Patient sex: F
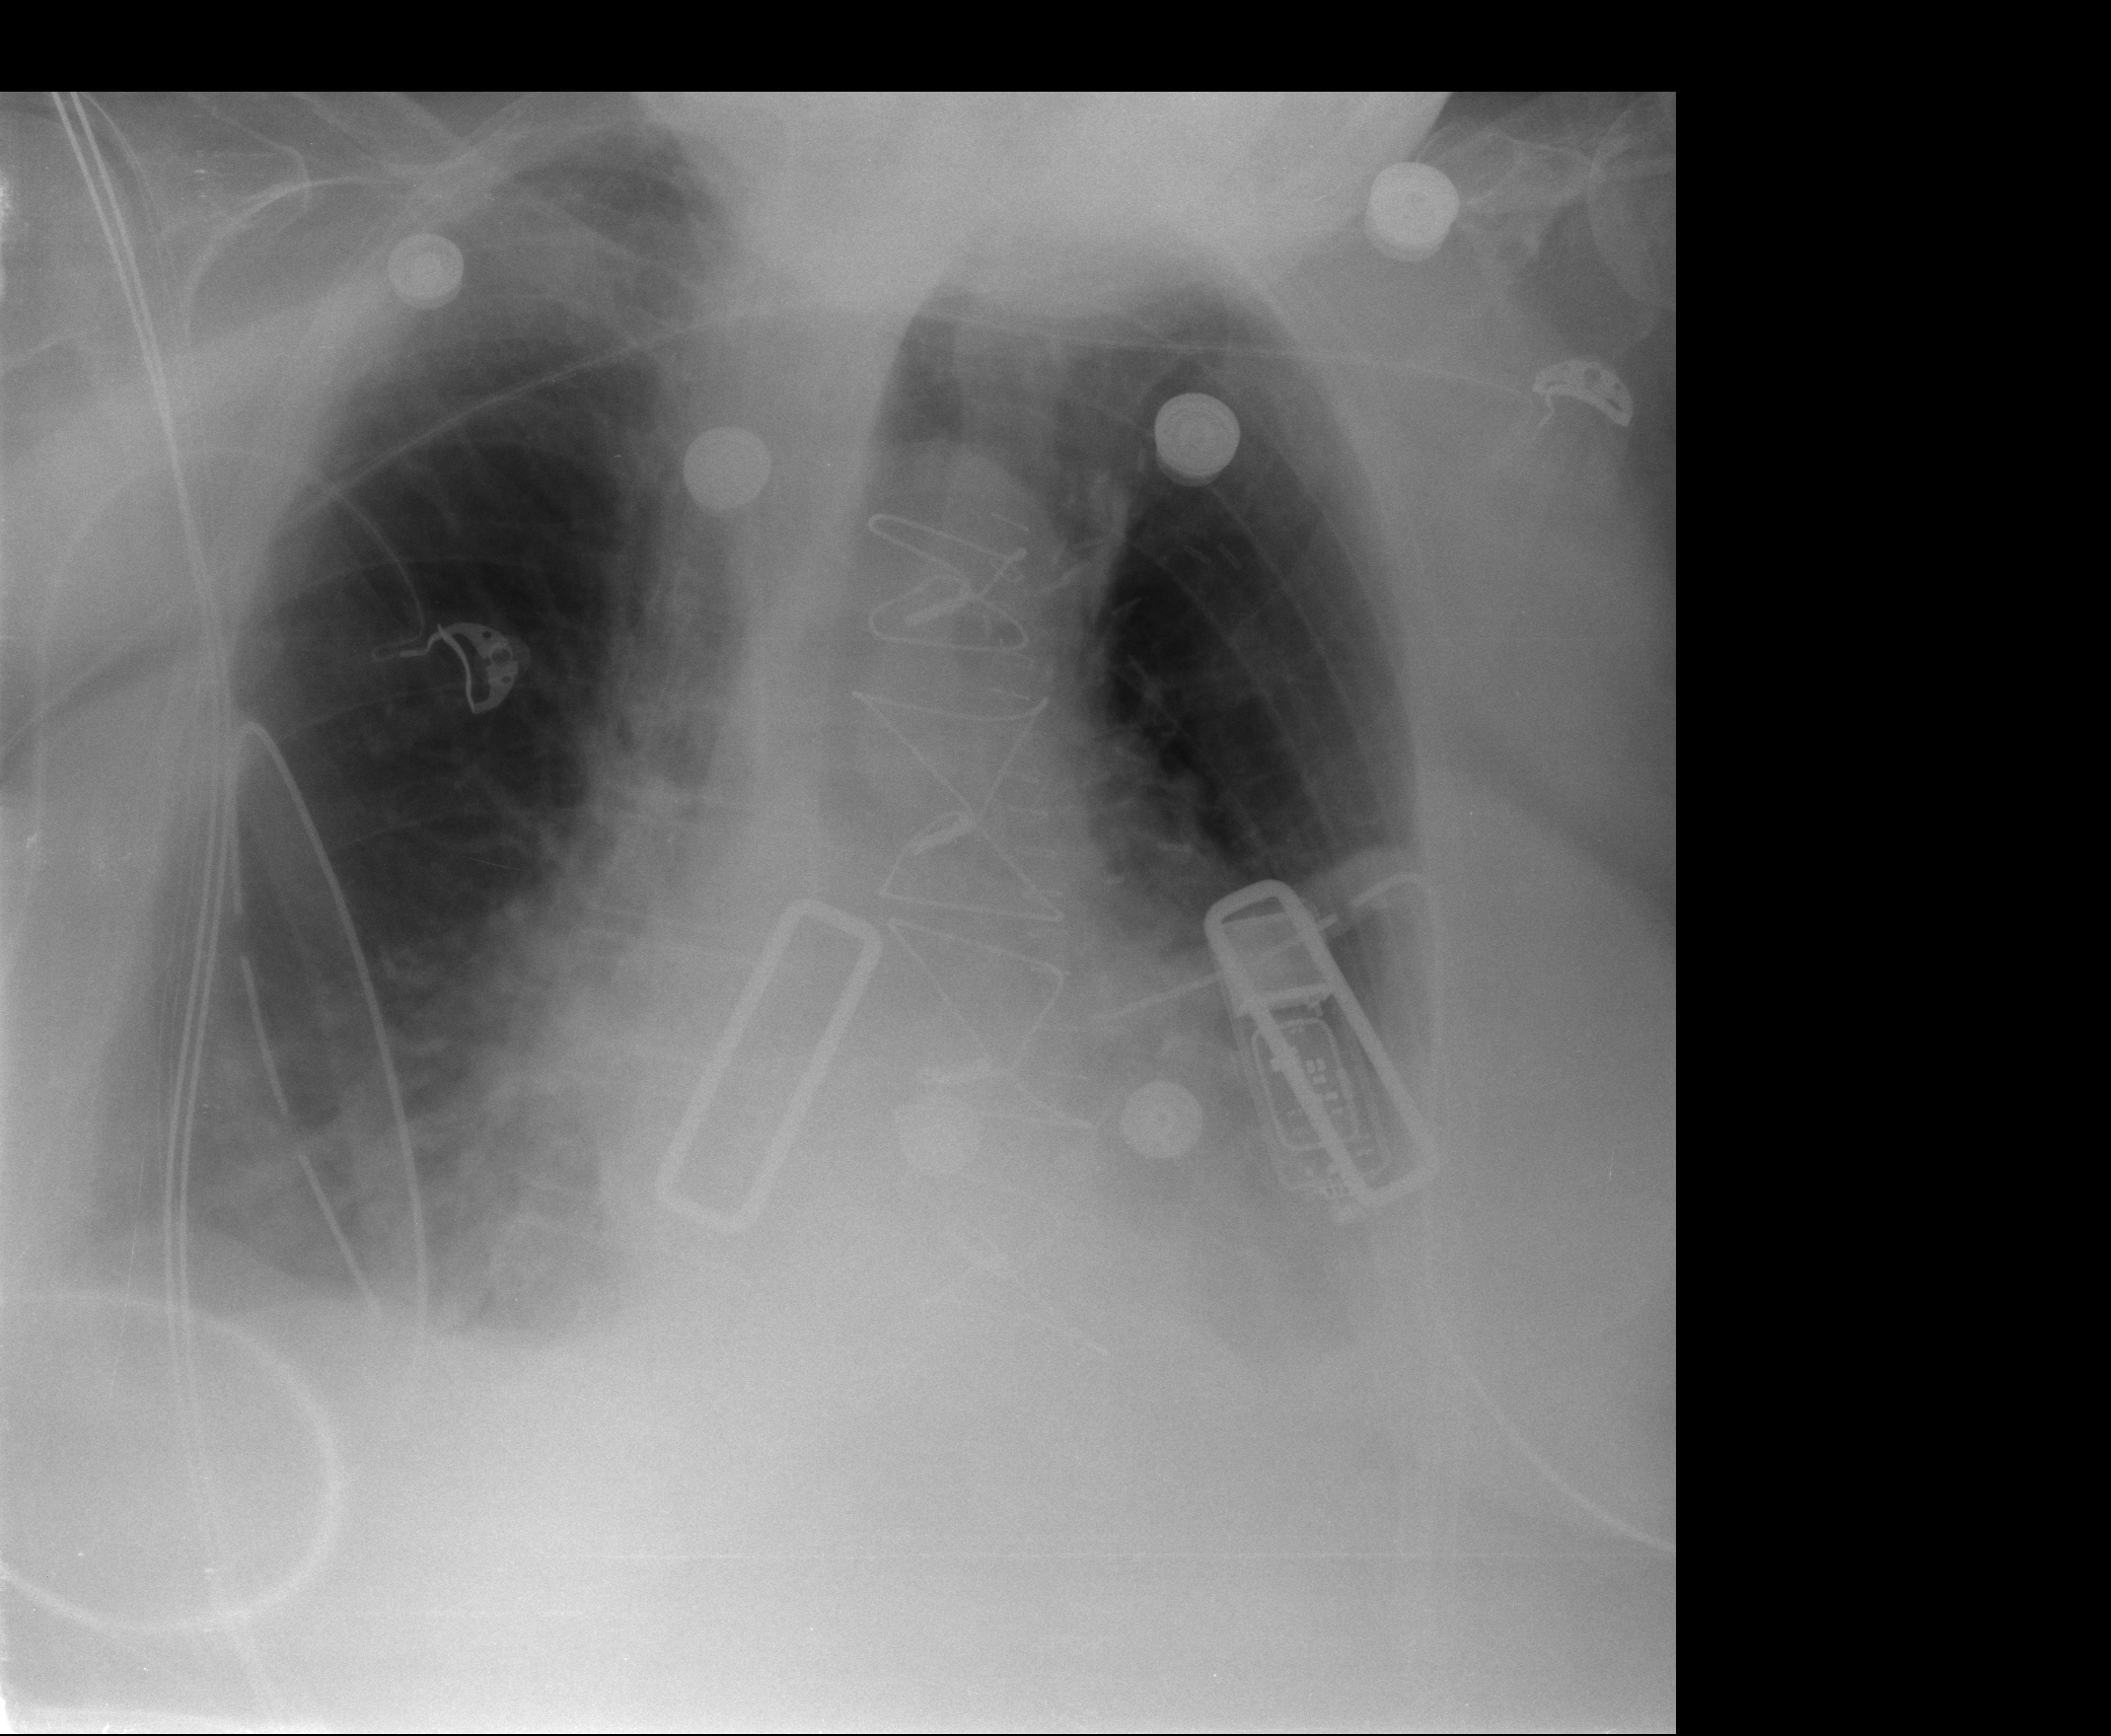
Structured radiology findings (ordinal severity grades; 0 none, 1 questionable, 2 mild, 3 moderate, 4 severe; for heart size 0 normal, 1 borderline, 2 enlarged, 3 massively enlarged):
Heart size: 2
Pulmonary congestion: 0
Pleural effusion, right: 2
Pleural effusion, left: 2
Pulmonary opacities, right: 0
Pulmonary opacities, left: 0
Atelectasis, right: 2
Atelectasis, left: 2